Interaction volume radius: 5 \u00c5
Interaction volume height: 10 \u00c5
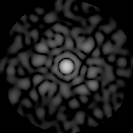
Disorder parameter: 0.8479